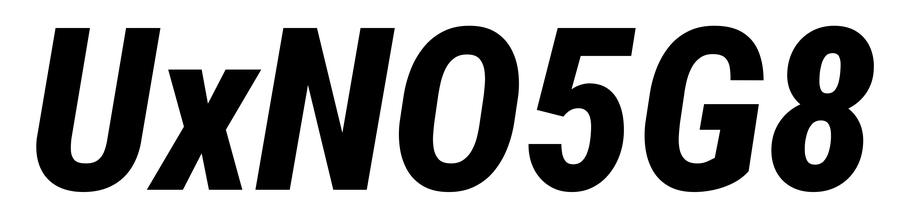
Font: Roboto-Italic_Condensed_ExtraBold_Italic